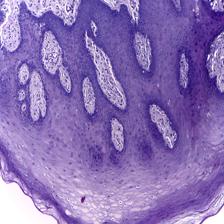
Diagnosis: Normal